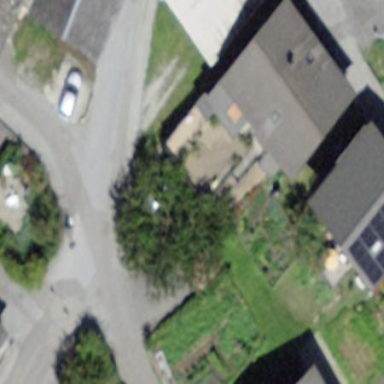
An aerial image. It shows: Simple and straightforward house.